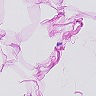
Metastatic tissue present: no